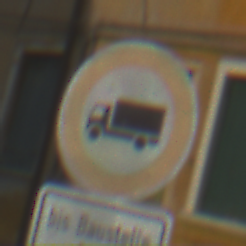
Verkehrszeichen: VerbotFuerKraftfahrzeugeUeberDreiKommaFuenfTonnen
Zusatzzeichen unten: SonstigeFahrzeugePersonengruppenFrei2
Umgebung: Outdoor, Urban
Tageszeit: MorningAfternoon
Wetter: Clear
Licht: Natural
Jahreszeit: NotSpecified
Kontrast: HighContrast